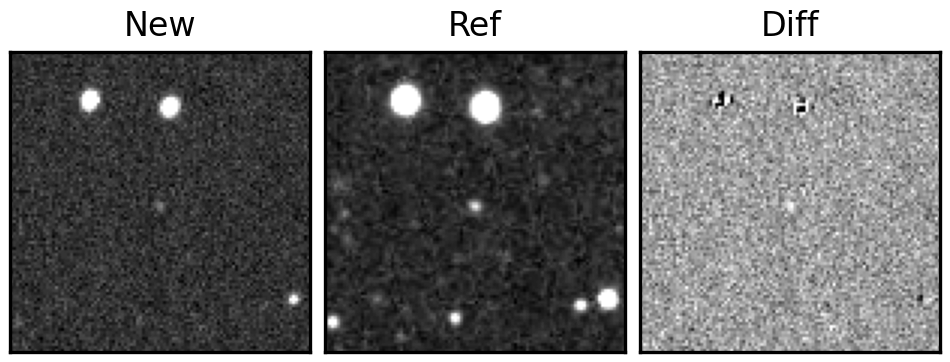
Label: real